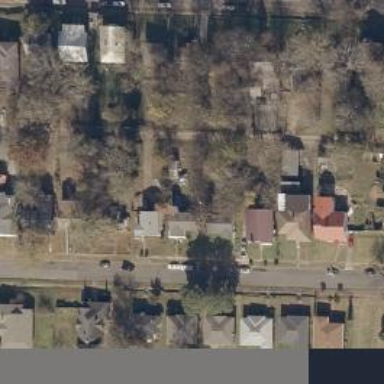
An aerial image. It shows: Alley classified as service road.